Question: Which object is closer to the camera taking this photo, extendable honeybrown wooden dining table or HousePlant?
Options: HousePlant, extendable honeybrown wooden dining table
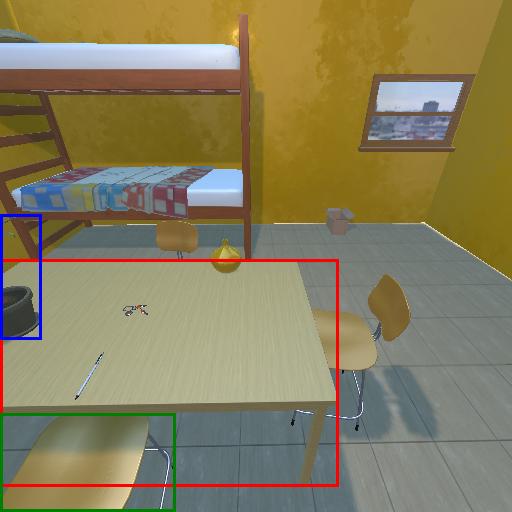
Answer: HousePlant